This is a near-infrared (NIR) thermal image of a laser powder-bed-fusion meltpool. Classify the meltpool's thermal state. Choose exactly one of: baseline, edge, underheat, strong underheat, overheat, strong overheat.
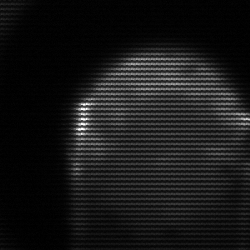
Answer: edge